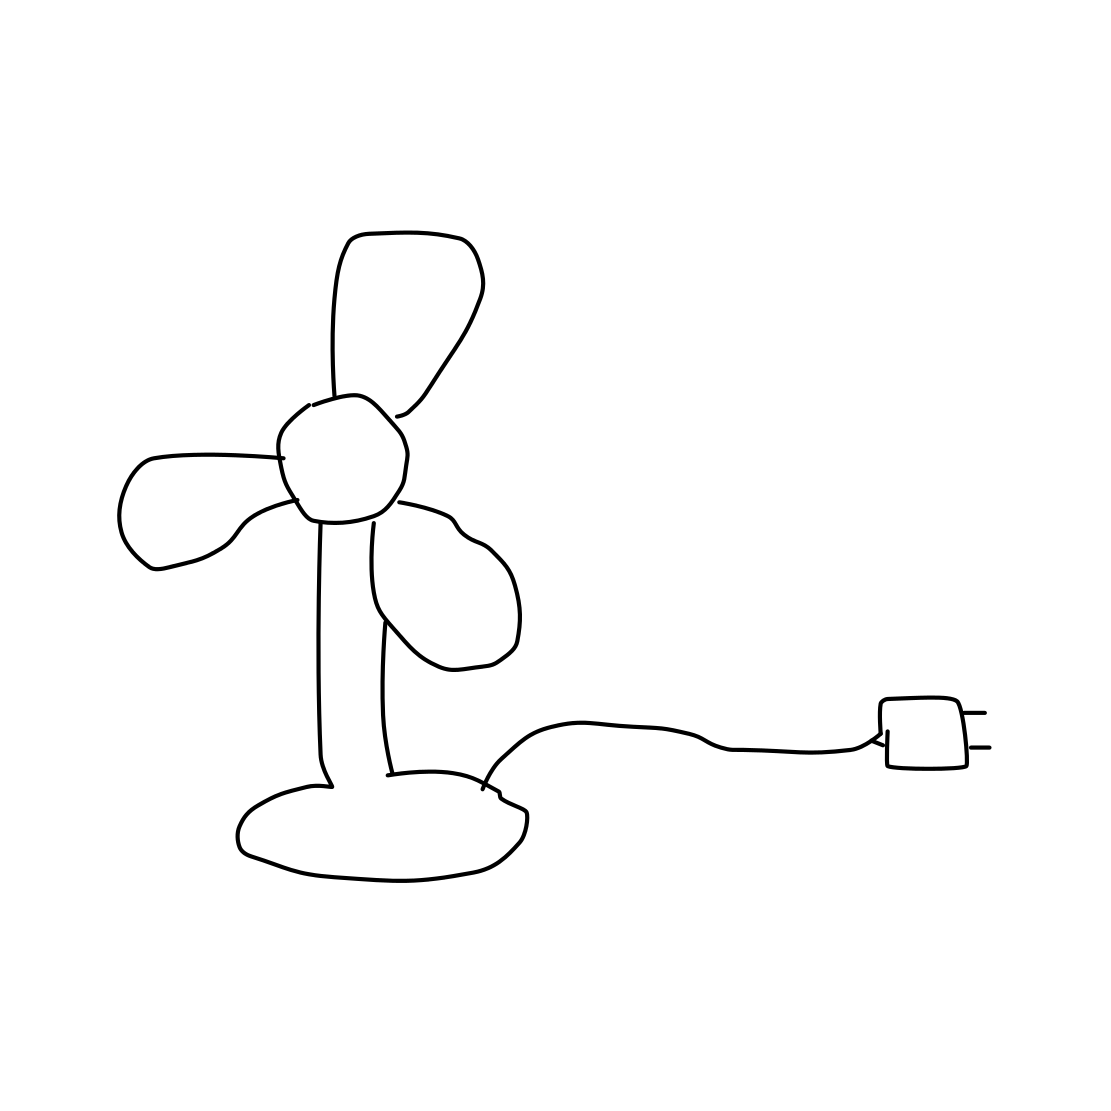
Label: fan